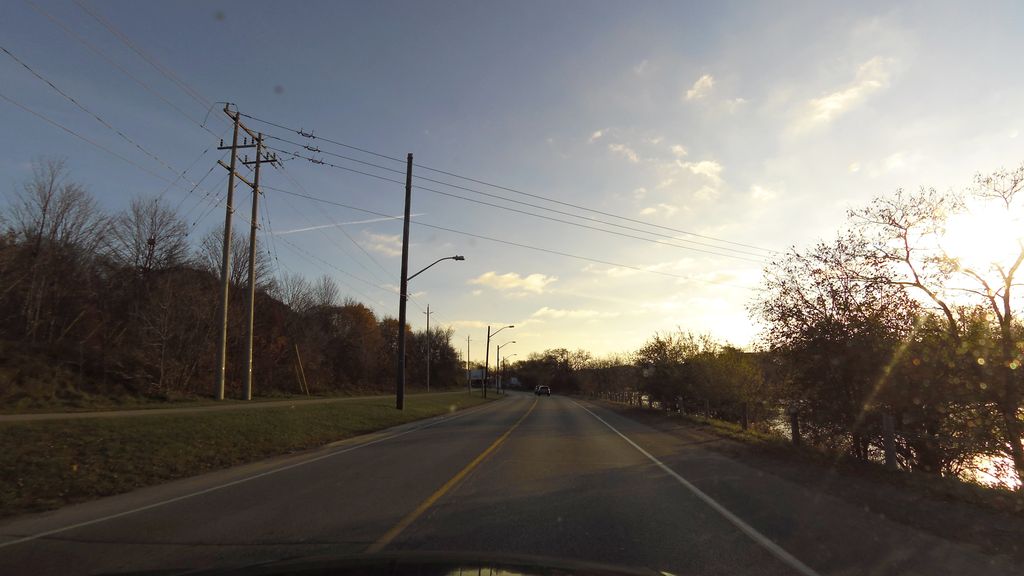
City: kitchener-waterloo